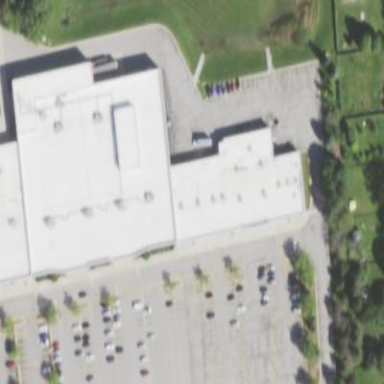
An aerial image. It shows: Retail building.